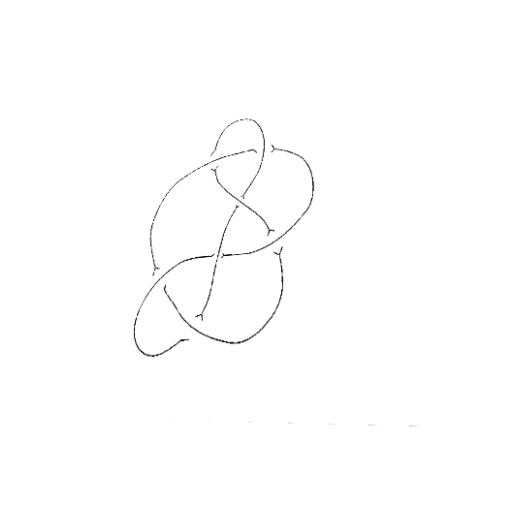
Crossing number: 7